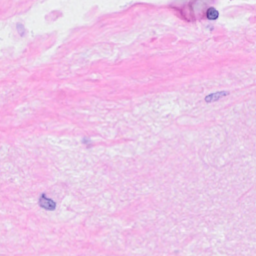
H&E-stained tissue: Breast